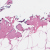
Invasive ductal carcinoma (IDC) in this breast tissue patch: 0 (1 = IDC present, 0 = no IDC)